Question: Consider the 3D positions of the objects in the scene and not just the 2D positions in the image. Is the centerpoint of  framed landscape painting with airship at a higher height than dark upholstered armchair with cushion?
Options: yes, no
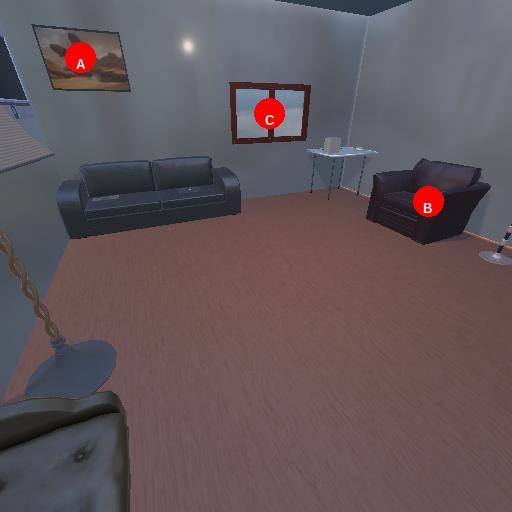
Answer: yes